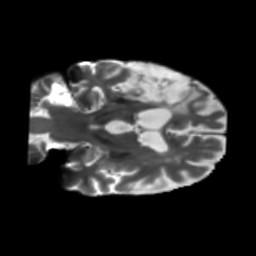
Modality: T2w
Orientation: coronal
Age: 58
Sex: male
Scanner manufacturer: siemens
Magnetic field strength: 3 T
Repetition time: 5.25 s
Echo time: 0.08 s